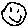
Label: smiley face